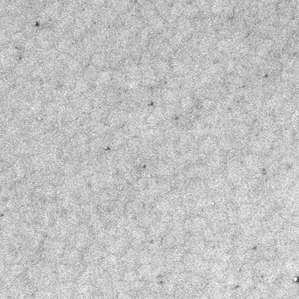
Label: frost